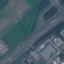
Land use / land cover: Highway